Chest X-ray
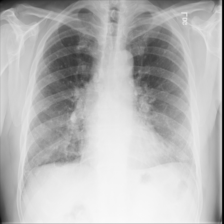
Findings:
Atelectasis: negative
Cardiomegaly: negative
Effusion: negative
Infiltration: negative
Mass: negative
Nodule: negative
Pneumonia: negative
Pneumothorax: negative
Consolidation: negative
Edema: negative
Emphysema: negative
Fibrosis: negative
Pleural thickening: negative
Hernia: negative